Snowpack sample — Loveland Pass, Silver Plume, Colorado, USA (2/11/26, 12:00 PM MST)
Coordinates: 39.663, -105.886
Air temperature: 35 °F
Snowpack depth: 82 cm
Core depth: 20 cm
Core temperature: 17.6 °F
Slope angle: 13°, slope face: 12°
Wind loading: high
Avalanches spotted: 1
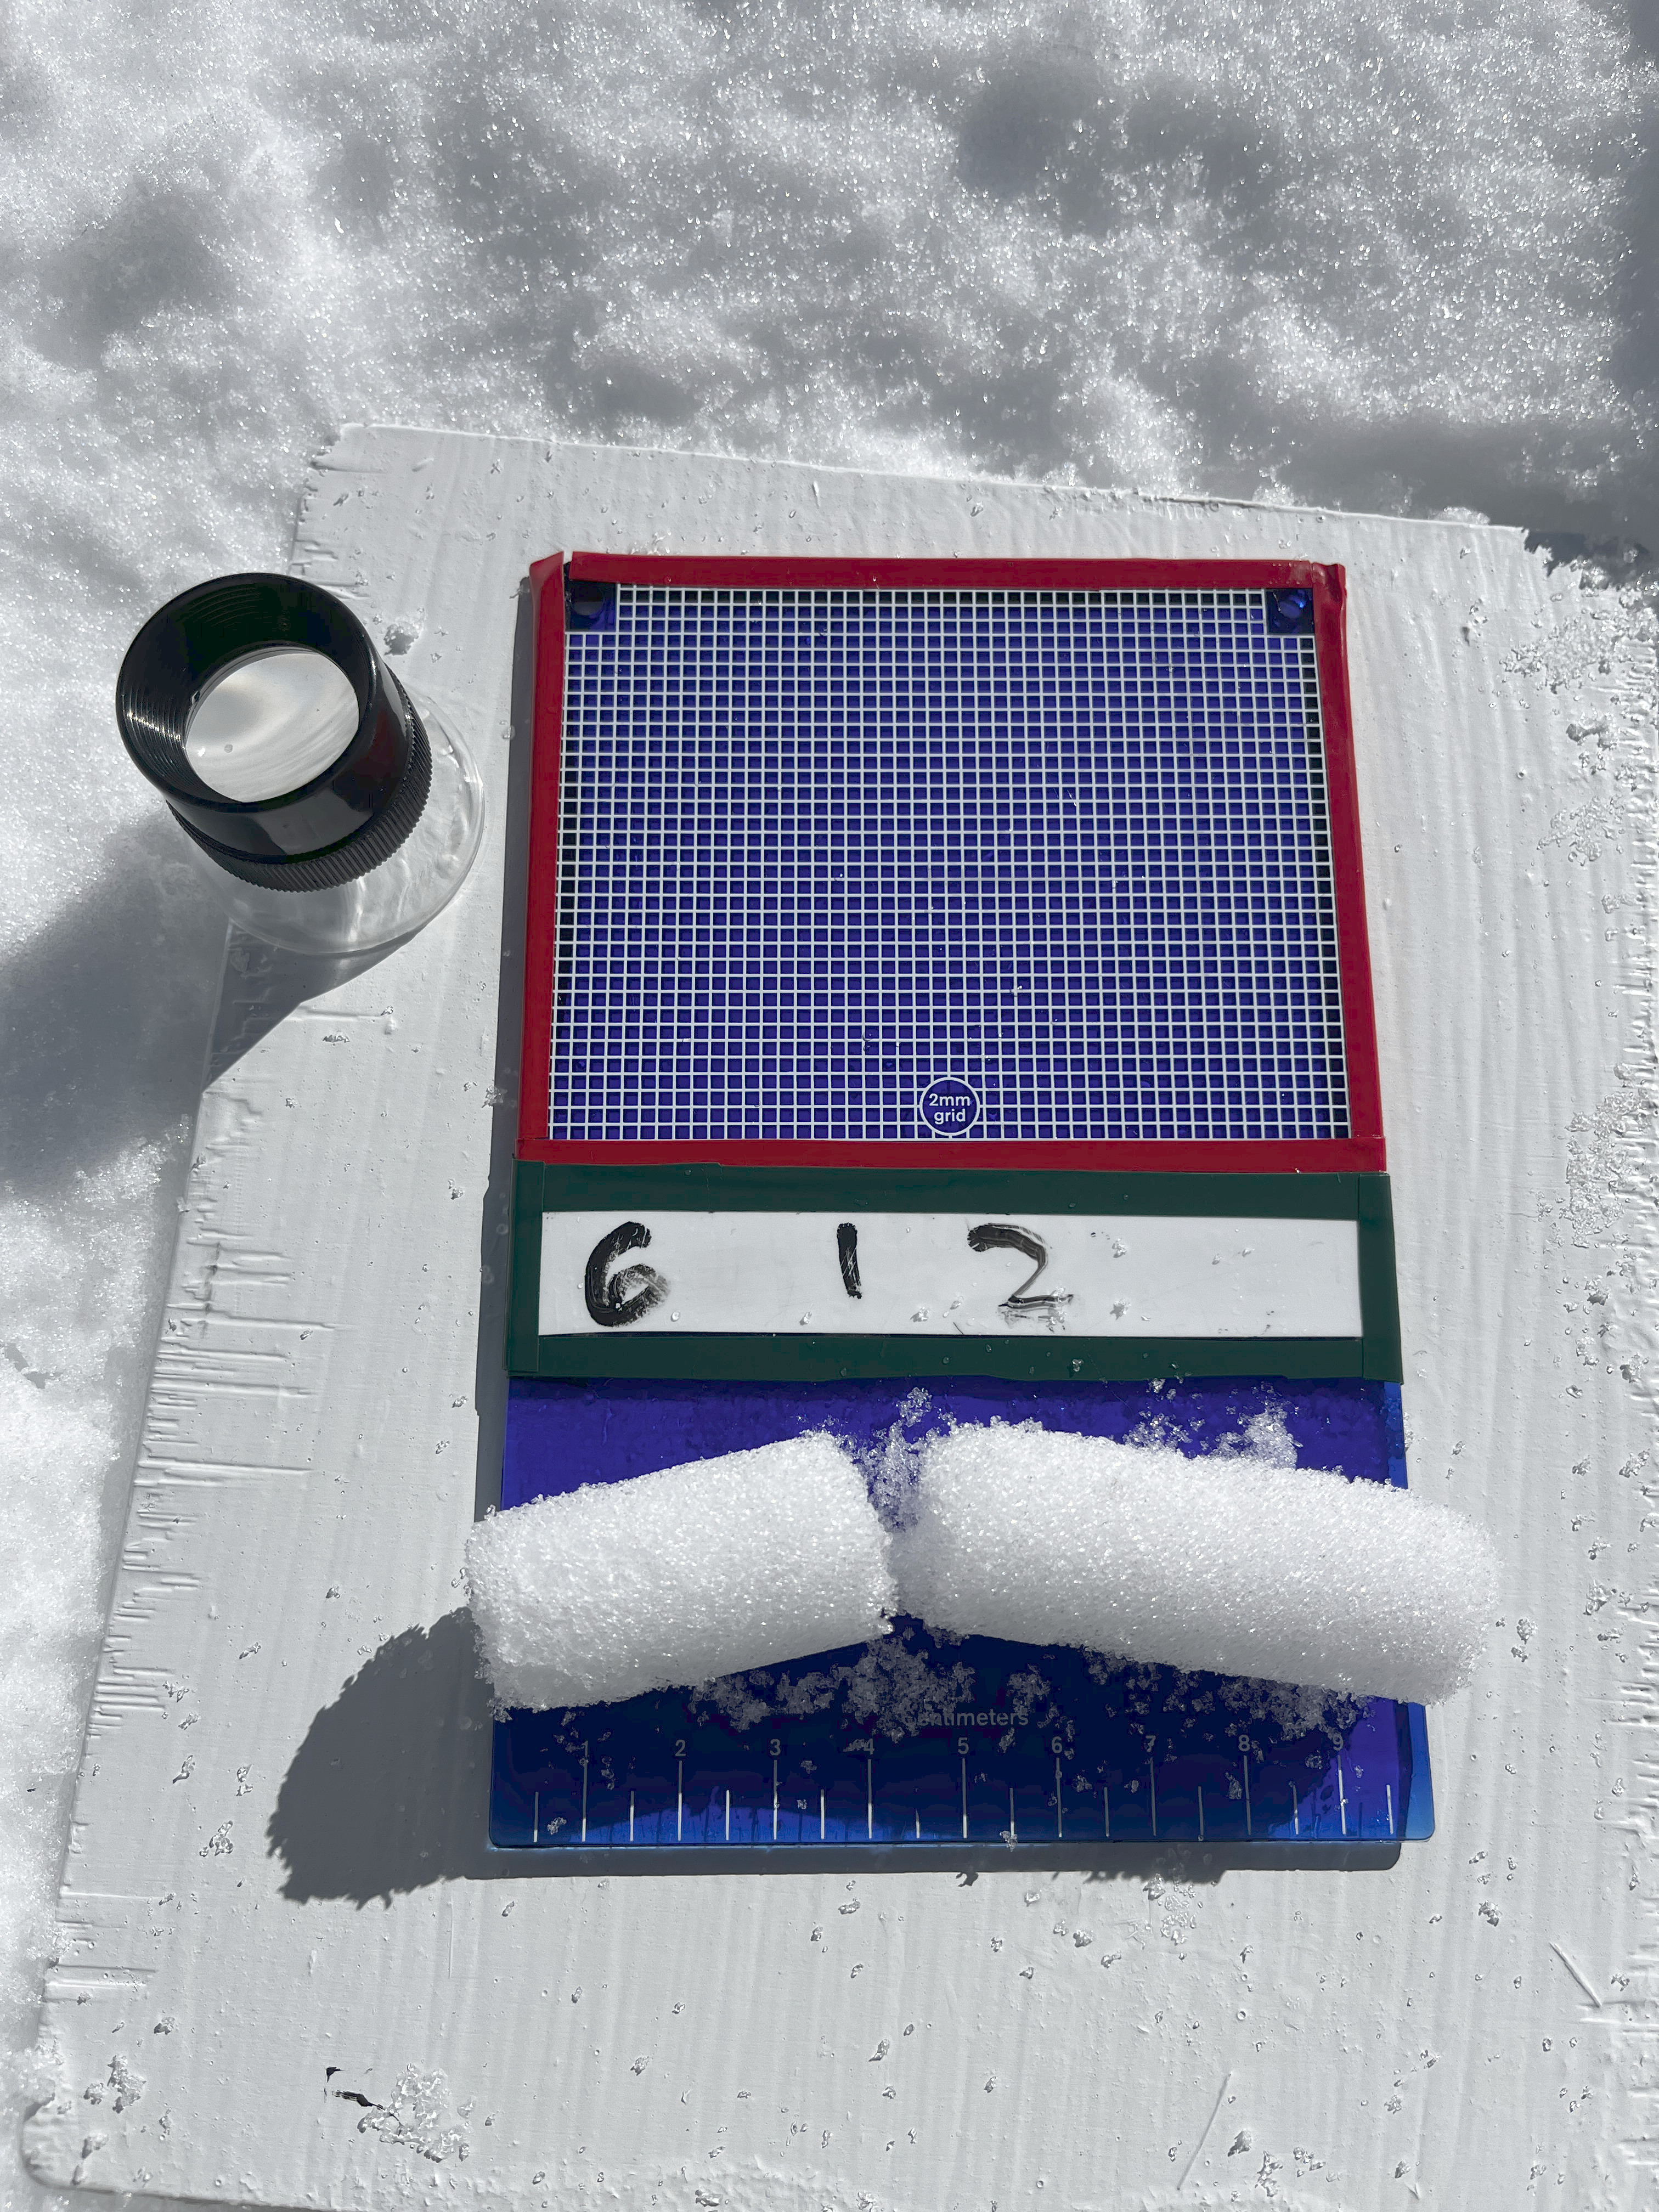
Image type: crystal_card
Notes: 1 small avalanche spotted on the north side of the bowl, lots of wind loading